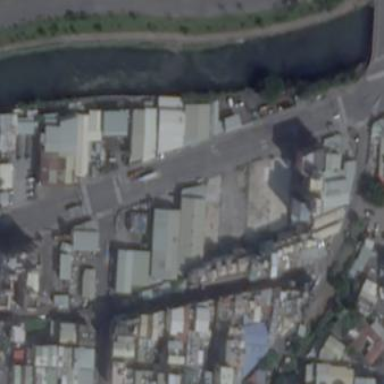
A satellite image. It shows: Industrial area.